Question: I am trying to bind datasource of dropdownlist to datatable, column of gridview show 'has error' & no data is displayed , I am wondering what's problem of my linq query.
data in my datatable like this
> '''
'26/12/2012 0:00:00',
'1/1/2012 0:00:00',
'1/5/2013 0:00:00',
'1/7/2013 0:00:00',
'4/5/2014 0:00:00
'''
error table:

'''
protected void DropDownList1_SelectedIndexChanged(object sender, EventArgs e)
{
DataTable dt = (DataTable)Session["DT"];
var date = from q in dt.AsEnumerable()
where q.Field<DateTime>("Date").Year == int.Parse(DropDownList1.SelectedValue.ToString())
select q;
GridView1.DataSource = date;
GridView1.DataBind();
}
'''
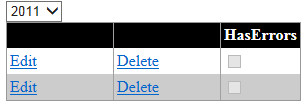
Answer: <URL> is a property of 'DataRow', i think you need to materialize the query to somewhat that contains the columns you want to show. Either use 'CopyToDataTable' to create a 'DataTable' from the 'IEnumerable<DataRow>' or create a list of an anonymous type:
'''
DataTable dt = (DataTable)Session["DT"];
var filteredRows = from q in dt.AsEnumerable()
where q.Field<DateTime>("Date").Year == int.Parse(DropDownList1.SelectedValue.ToString())
select q;
GridView1.DataSource = filteredRows.CopyToDataTable();
GridView1.DataBind();
'''